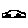
Label: car